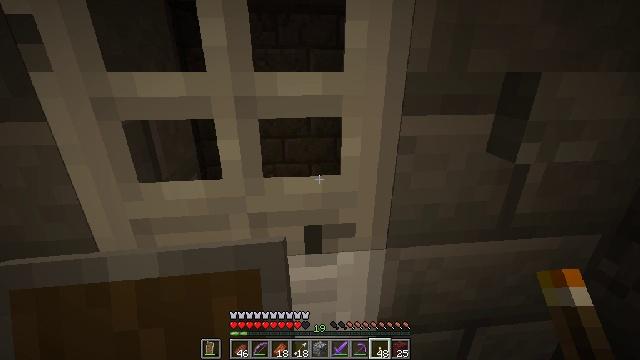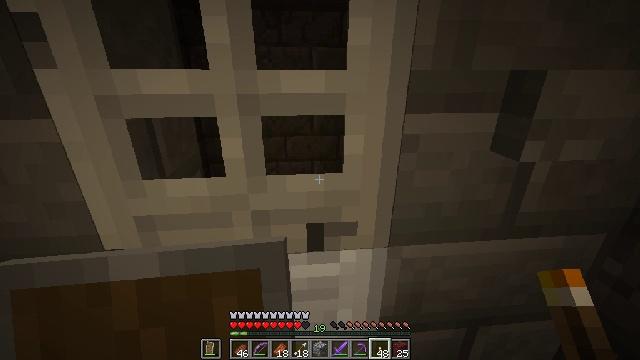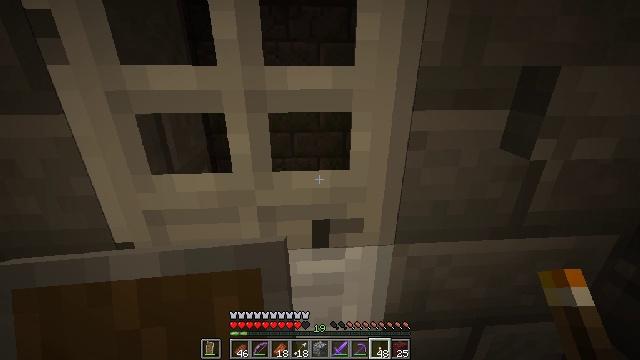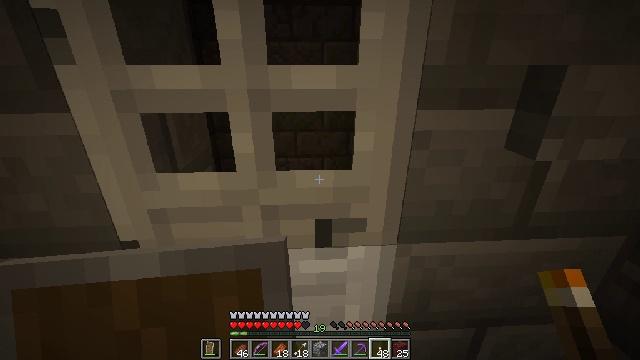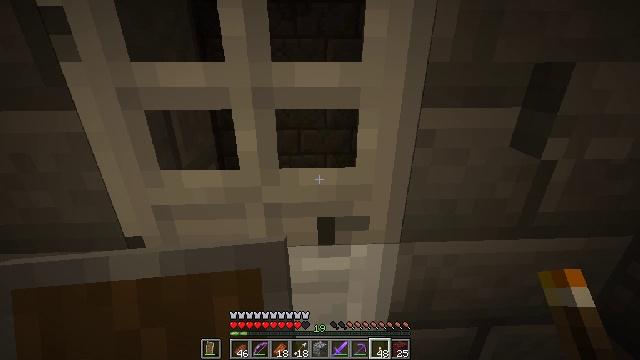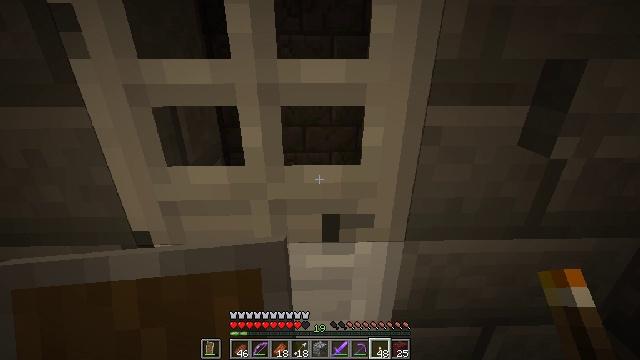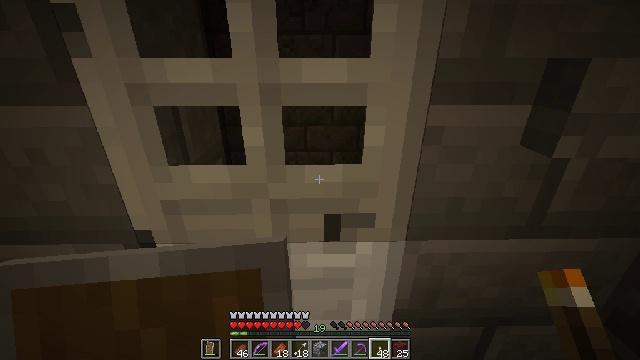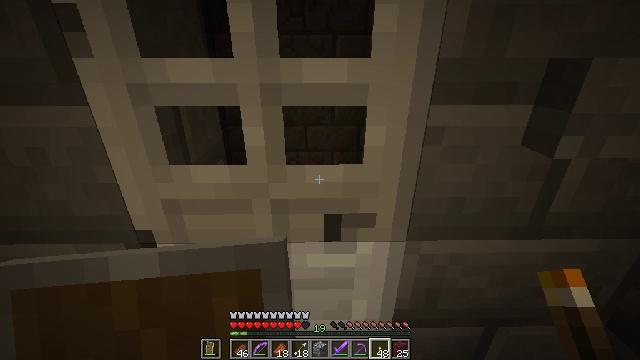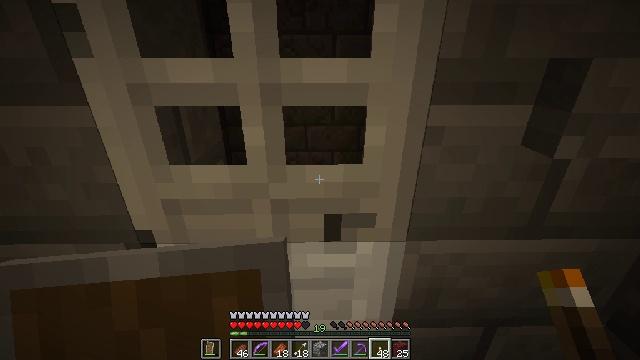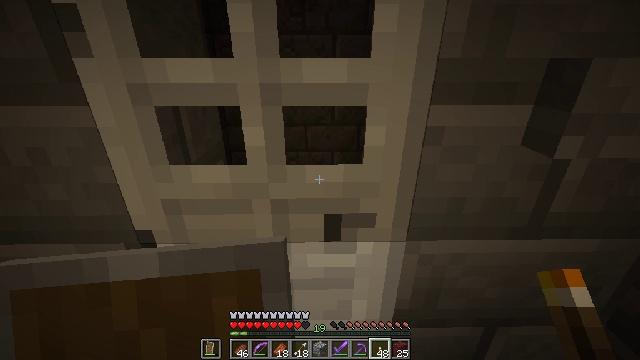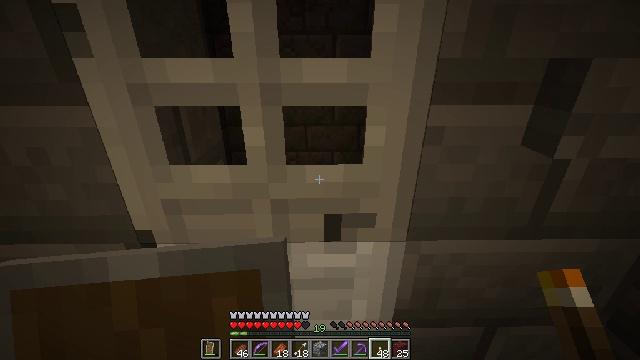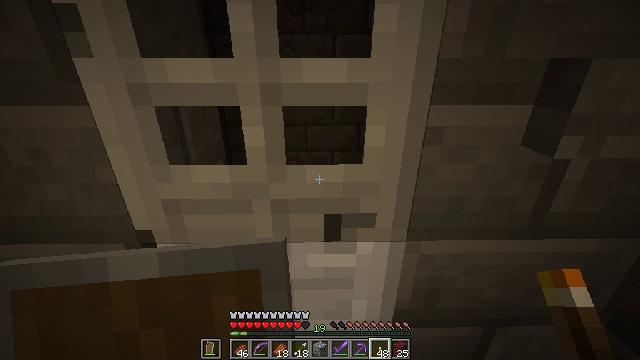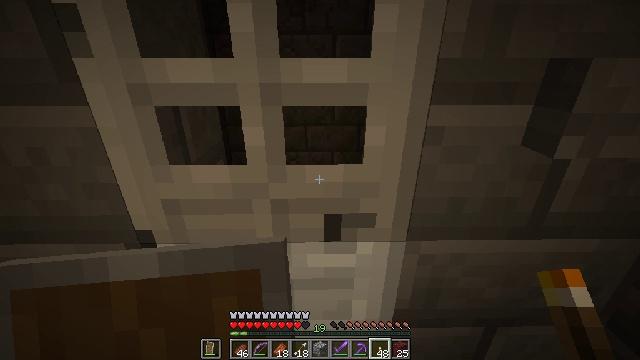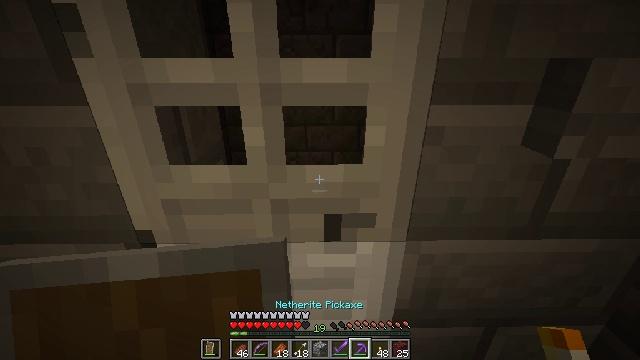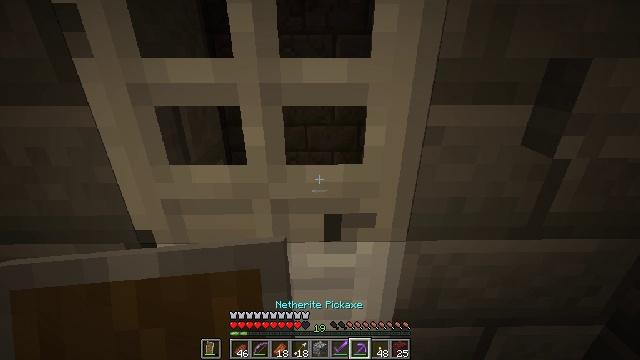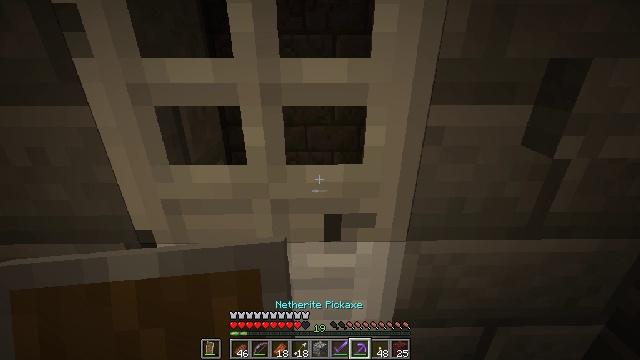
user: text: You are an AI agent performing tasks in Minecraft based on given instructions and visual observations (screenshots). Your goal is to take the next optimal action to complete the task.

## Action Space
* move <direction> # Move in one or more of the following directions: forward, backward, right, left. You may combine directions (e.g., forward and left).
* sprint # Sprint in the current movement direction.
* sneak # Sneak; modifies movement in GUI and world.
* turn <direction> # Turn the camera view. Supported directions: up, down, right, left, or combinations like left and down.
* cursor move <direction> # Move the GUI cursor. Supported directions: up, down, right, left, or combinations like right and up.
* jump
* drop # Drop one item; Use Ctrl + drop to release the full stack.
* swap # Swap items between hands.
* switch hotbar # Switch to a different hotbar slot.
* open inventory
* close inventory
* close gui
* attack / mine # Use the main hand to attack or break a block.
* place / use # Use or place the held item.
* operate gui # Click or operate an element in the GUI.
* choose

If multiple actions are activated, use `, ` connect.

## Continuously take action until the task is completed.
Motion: motion action
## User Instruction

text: Attack the iron door to collect it.
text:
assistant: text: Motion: no_op
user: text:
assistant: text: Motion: turn left
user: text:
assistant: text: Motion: no_op
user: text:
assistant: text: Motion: no_op
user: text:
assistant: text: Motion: turn left
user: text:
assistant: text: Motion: no_op
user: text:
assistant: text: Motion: no_op
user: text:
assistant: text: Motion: no_op
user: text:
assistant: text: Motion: no_op
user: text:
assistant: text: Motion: no_op
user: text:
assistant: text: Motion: no_op
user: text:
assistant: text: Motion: no_op
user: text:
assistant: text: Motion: no_op
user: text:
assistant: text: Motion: no_op
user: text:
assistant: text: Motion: no_op
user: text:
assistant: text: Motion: no_op
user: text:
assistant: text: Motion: turn left
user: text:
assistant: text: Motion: no_op
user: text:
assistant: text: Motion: no_op
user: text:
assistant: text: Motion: no_op
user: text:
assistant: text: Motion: attack / mine
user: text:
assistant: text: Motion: attack / mine
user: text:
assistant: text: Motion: attack / mine
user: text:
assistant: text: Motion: attack / mine
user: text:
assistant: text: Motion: attack / mine
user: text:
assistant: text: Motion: attack / mine
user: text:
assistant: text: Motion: attack / mine
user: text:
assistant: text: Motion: attack / mine
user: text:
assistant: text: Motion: attack / mine
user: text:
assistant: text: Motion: attack / mine